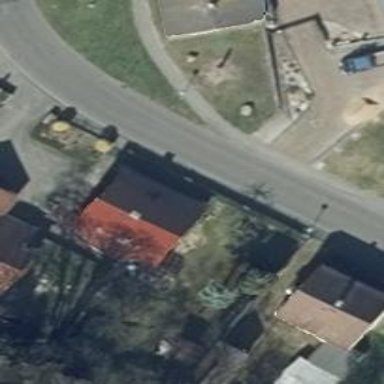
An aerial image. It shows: Secondary road with asphalt surface and sidewalks on both sides.